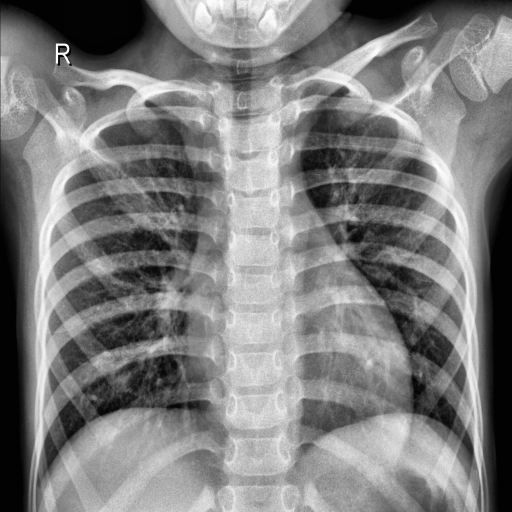
Finding: NORMAL